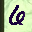
Label: 6